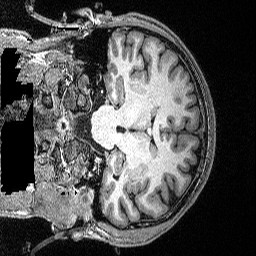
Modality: T1w
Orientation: coronal
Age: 25
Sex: male
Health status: healthy
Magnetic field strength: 3 T
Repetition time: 2.53 s
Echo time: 0.00331 s